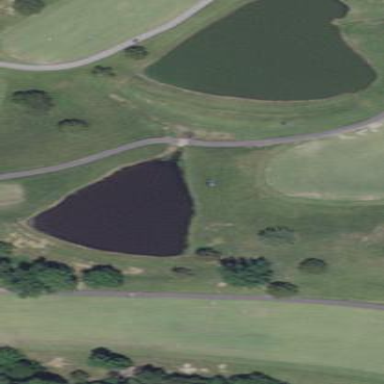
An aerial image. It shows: Water hazard on golf course. The hazard is natural water feature.